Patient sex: F
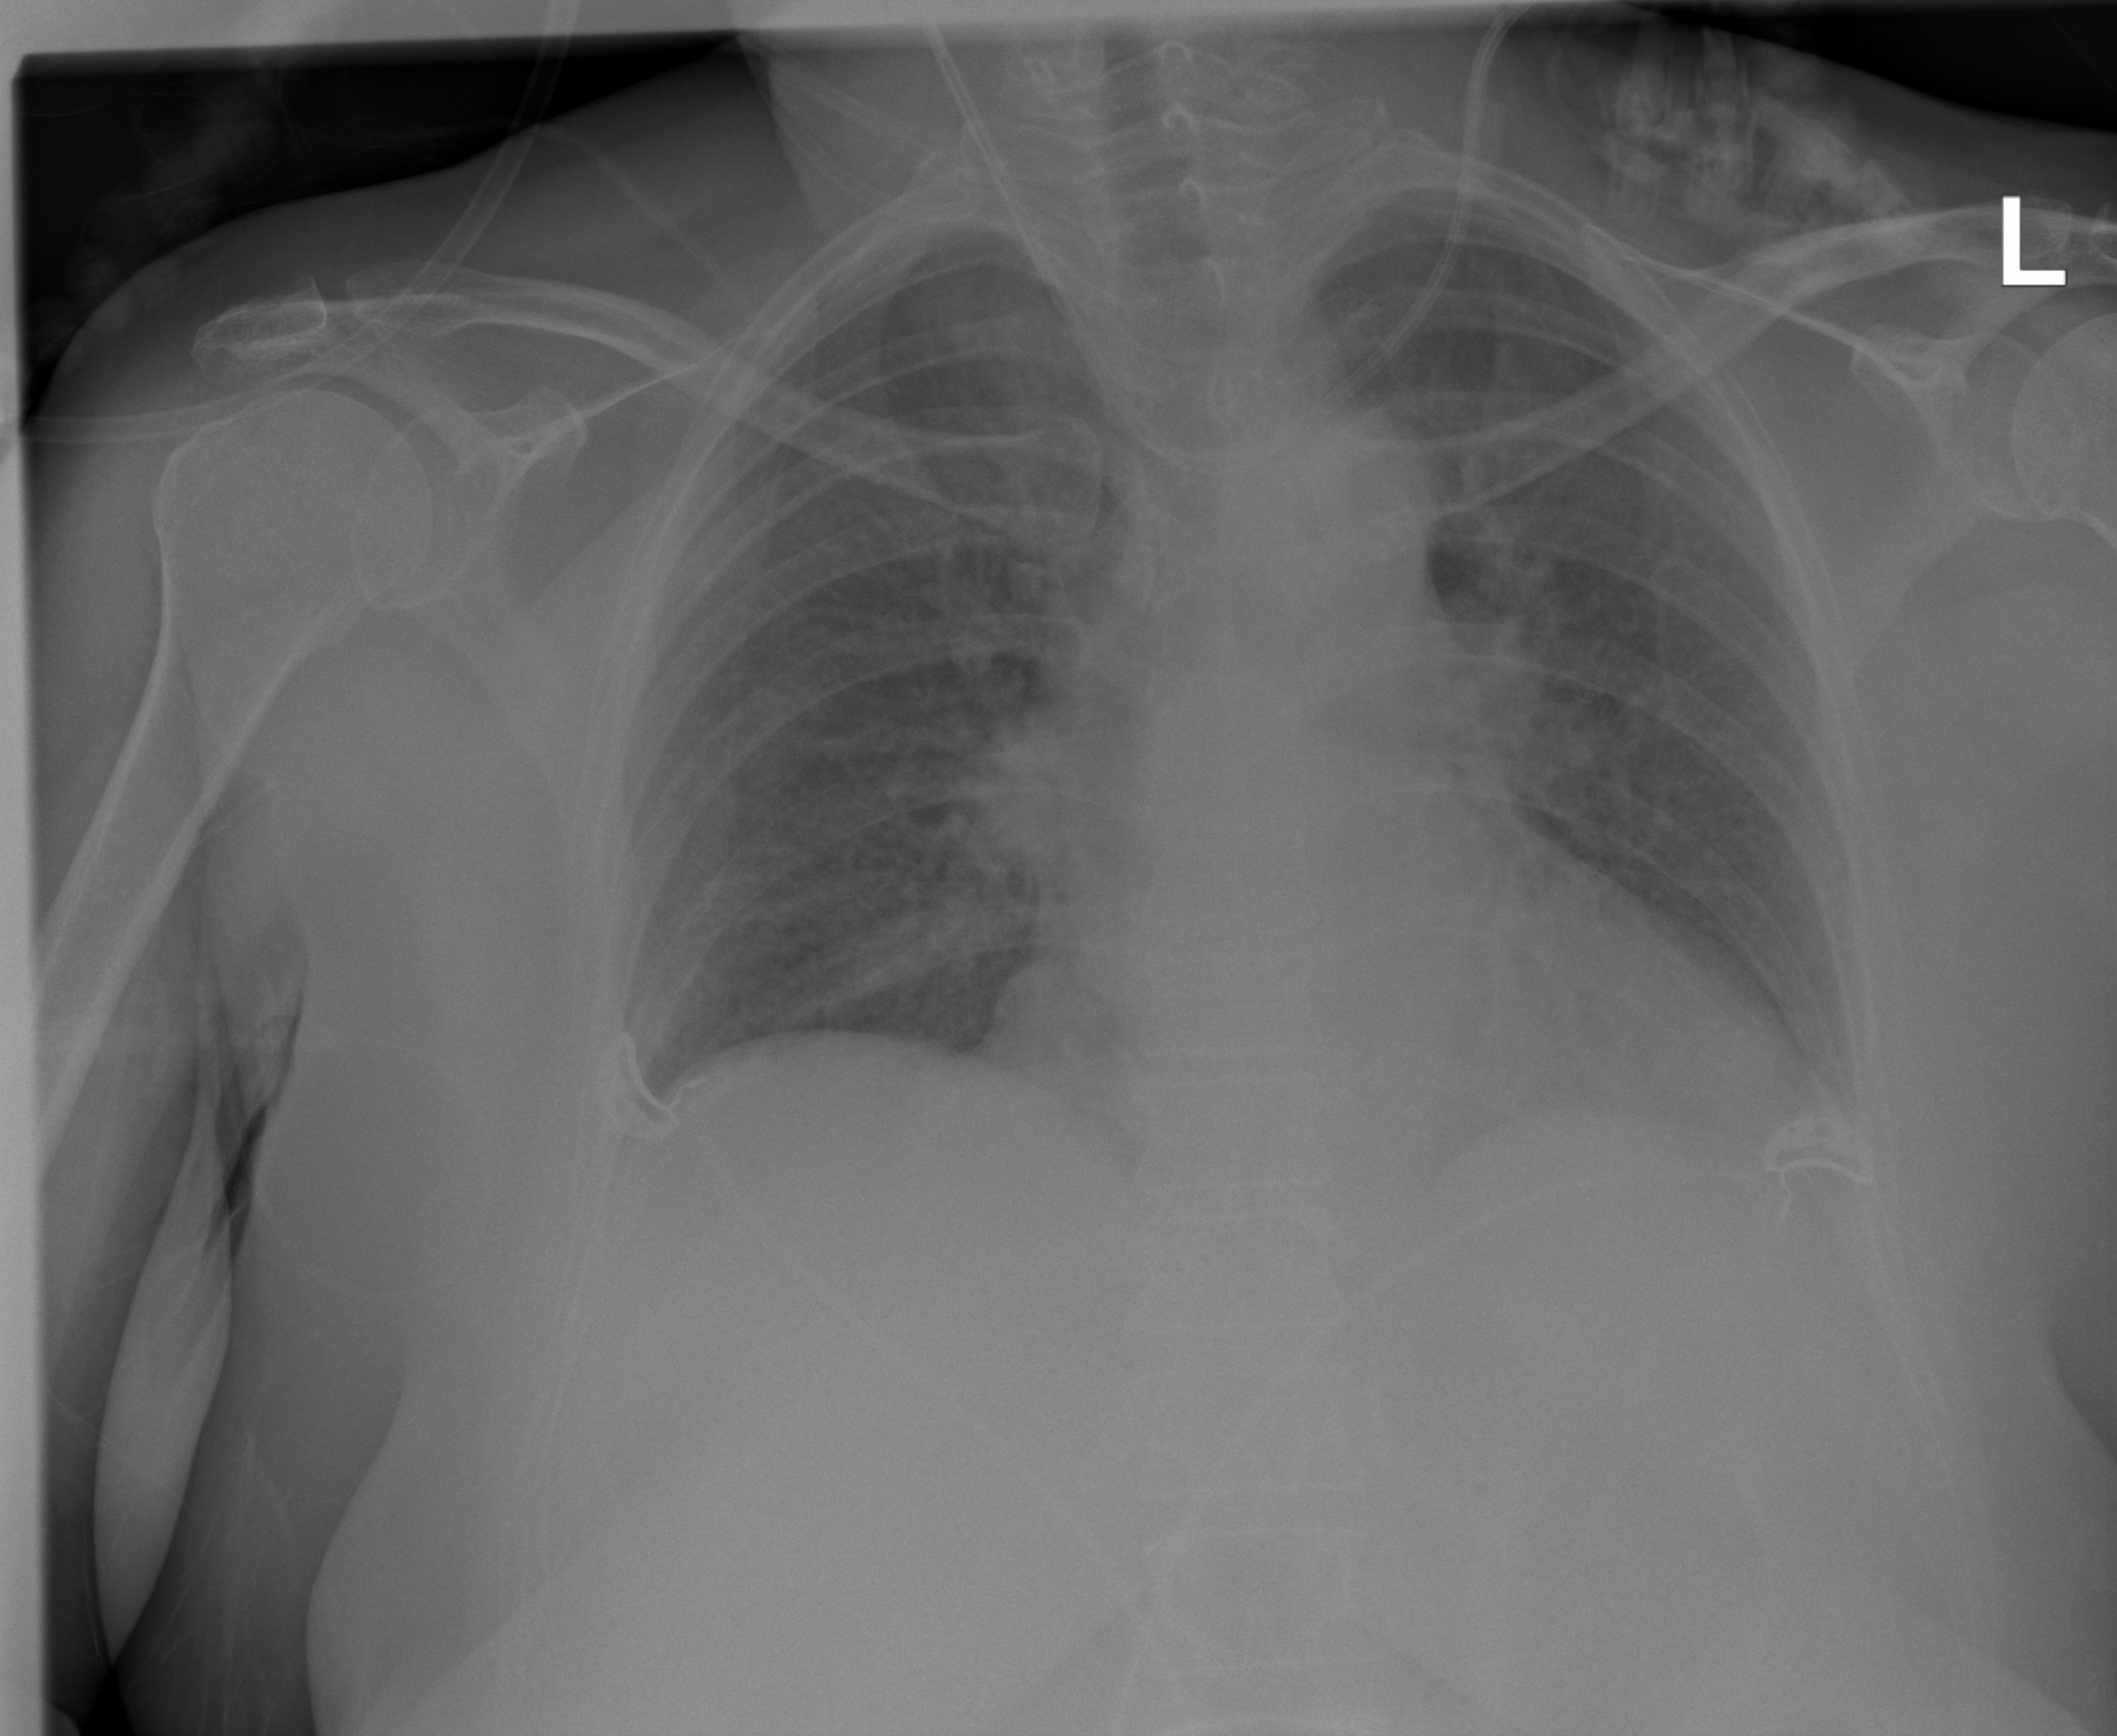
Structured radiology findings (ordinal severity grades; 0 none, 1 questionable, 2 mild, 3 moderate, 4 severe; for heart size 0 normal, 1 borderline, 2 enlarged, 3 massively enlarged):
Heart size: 2
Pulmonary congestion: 2
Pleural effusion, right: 0
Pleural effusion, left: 0
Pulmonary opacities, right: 0
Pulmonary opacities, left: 0
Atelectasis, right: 0
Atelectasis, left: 0